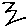
Label: zigzag